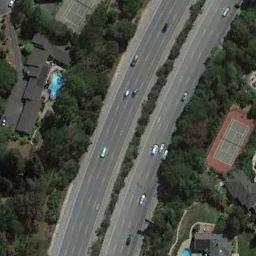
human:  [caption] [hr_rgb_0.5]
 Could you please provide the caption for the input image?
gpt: Tennis court and residential area separated by road .

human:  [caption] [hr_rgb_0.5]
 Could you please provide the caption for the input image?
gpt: The tennis court is surrounded by trees .

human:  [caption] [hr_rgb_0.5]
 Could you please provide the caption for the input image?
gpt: The tennis court is on the grass next to some trees and roads .

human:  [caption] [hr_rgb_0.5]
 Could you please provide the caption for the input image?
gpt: There are two tennis courts of the same size in red and green .

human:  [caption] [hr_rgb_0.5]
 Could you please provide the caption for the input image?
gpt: There are some green trees beside the tennis court .